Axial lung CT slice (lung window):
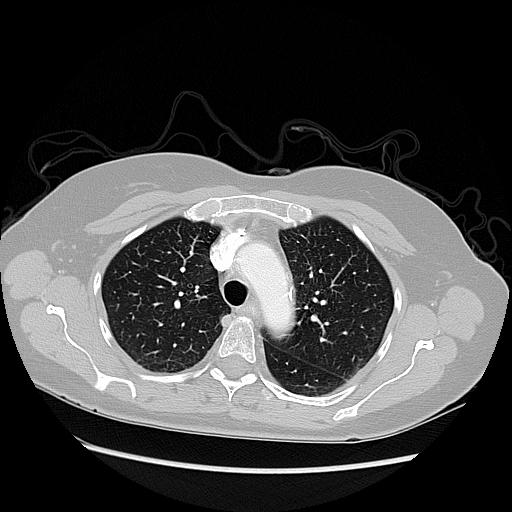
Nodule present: no